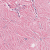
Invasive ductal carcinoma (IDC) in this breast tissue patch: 0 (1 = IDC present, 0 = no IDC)